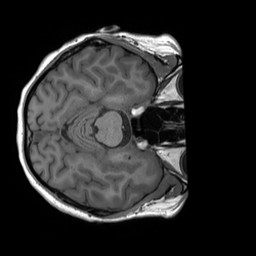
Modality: T1w
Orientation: axial
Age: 23
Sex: female
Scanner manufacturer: siemens
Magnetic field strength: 3 T
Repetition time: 1.8 s
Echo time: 0.00232 s